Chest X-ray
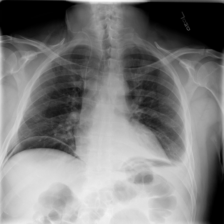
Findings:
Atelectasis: positive
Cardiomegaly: negative
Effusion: positive
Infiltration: negative
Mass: negative
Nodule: negative
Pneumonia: negative
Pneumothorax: negative
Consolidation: negative
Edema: negative
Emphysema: negative
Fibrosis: negative
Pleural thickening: negative
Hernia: negative